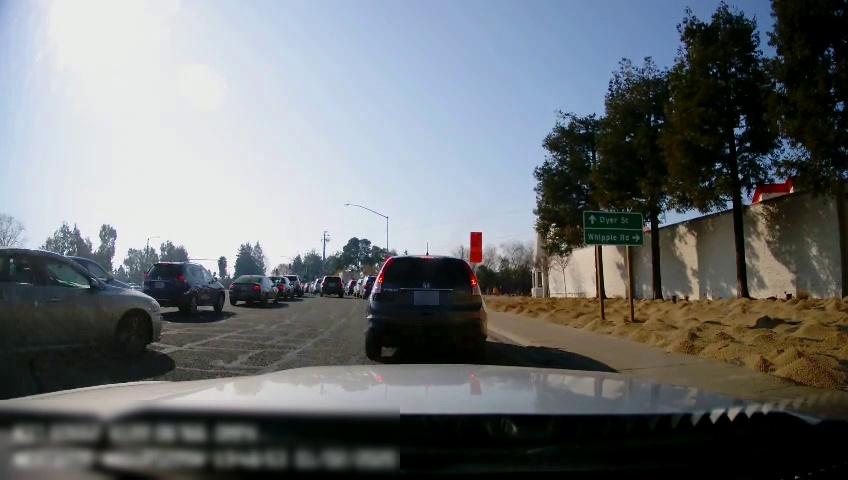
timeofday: Dusk/Dawn/Twilight
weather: Sunny
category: Drivable Space
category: Vehicles | SUV
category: Vehicles | Car
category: Vehicles | SUV
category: Vehicles | SUV
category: Vehicles | SUV
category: Vehicles | Car
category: Vehicles | Car
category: Vehicles | SUV
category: Vehicles | SUV
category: Vehicles | SUV
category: Vehicles | SUV
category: Vehicles | SUV
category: Vehicles | Truck
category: Traffic | Signs
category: Traffic | Signs